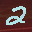
Label: 2